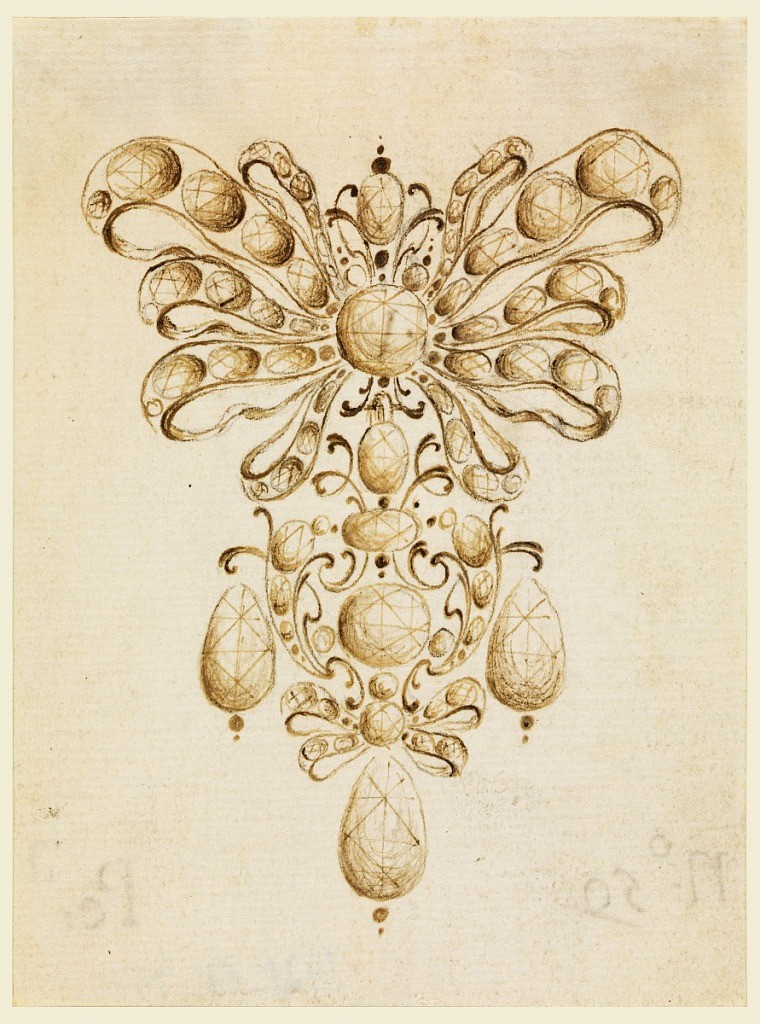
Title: Design for an Agraffe
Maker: Girolamo Venturi
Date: ca. 1742
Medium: Black crayon, pen and ink, brush and sephia on paper
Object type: Drawing
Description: Large bow-like design with stones and vertical hanging stones in teardrop shape and cabochon.